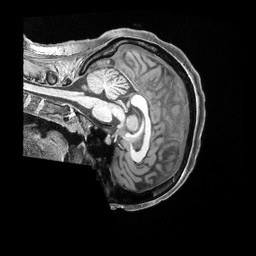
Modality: T1w
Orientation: sagittal
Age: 30
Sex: female
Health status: ill
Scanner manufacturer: siemens
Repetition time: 2.4 s
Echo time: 0.00231 s